Question: I want to compile the 'wxWidgets v3.0.0' from 'visual C++ 2010' command line, and I want to use '/MT' option which responsible for the C Runtime Library. and the following is what I have done:
'''
nmake /MT -f makefile.vc BUILD=release MONOLITHIC=0 SHARED=0 UNICODE=1
'''
But there is an error in the previous command 'nmake fatal error u1065 invalid option 'M', because this '/MT'. Note that '/MT', '/MD', etc are options in the compiler.
Now, how can I write the correct command that can control in use C runtime Library ('Static' or 'Dynamic')?

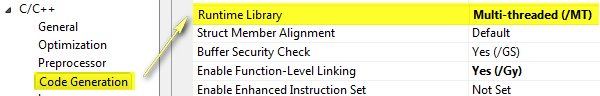
Answer: There is 'RUNTIME_LIBS', documented in 'build\msw\config.vc' file, make option which can be used to select the kind of CRT to use. In your case you want to add 'RUNTIME_LIBS=static' to your make command line. I.e. the full command becomes
'''
nmake /f makefile.vc BUILD=release RUNTIME_LIBS=static
'''
('MONOLITHIC', 'SHARED' and 'UNICODE' values you use are the defaults anyhow, so you can just as well omit them).